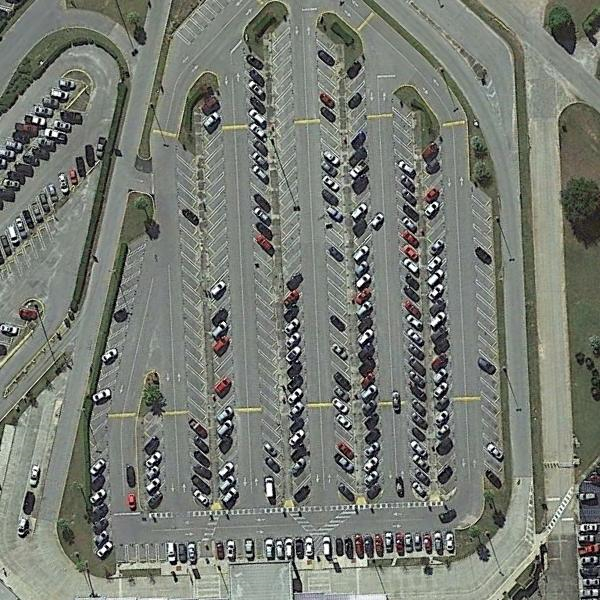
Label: Parking